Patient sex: M
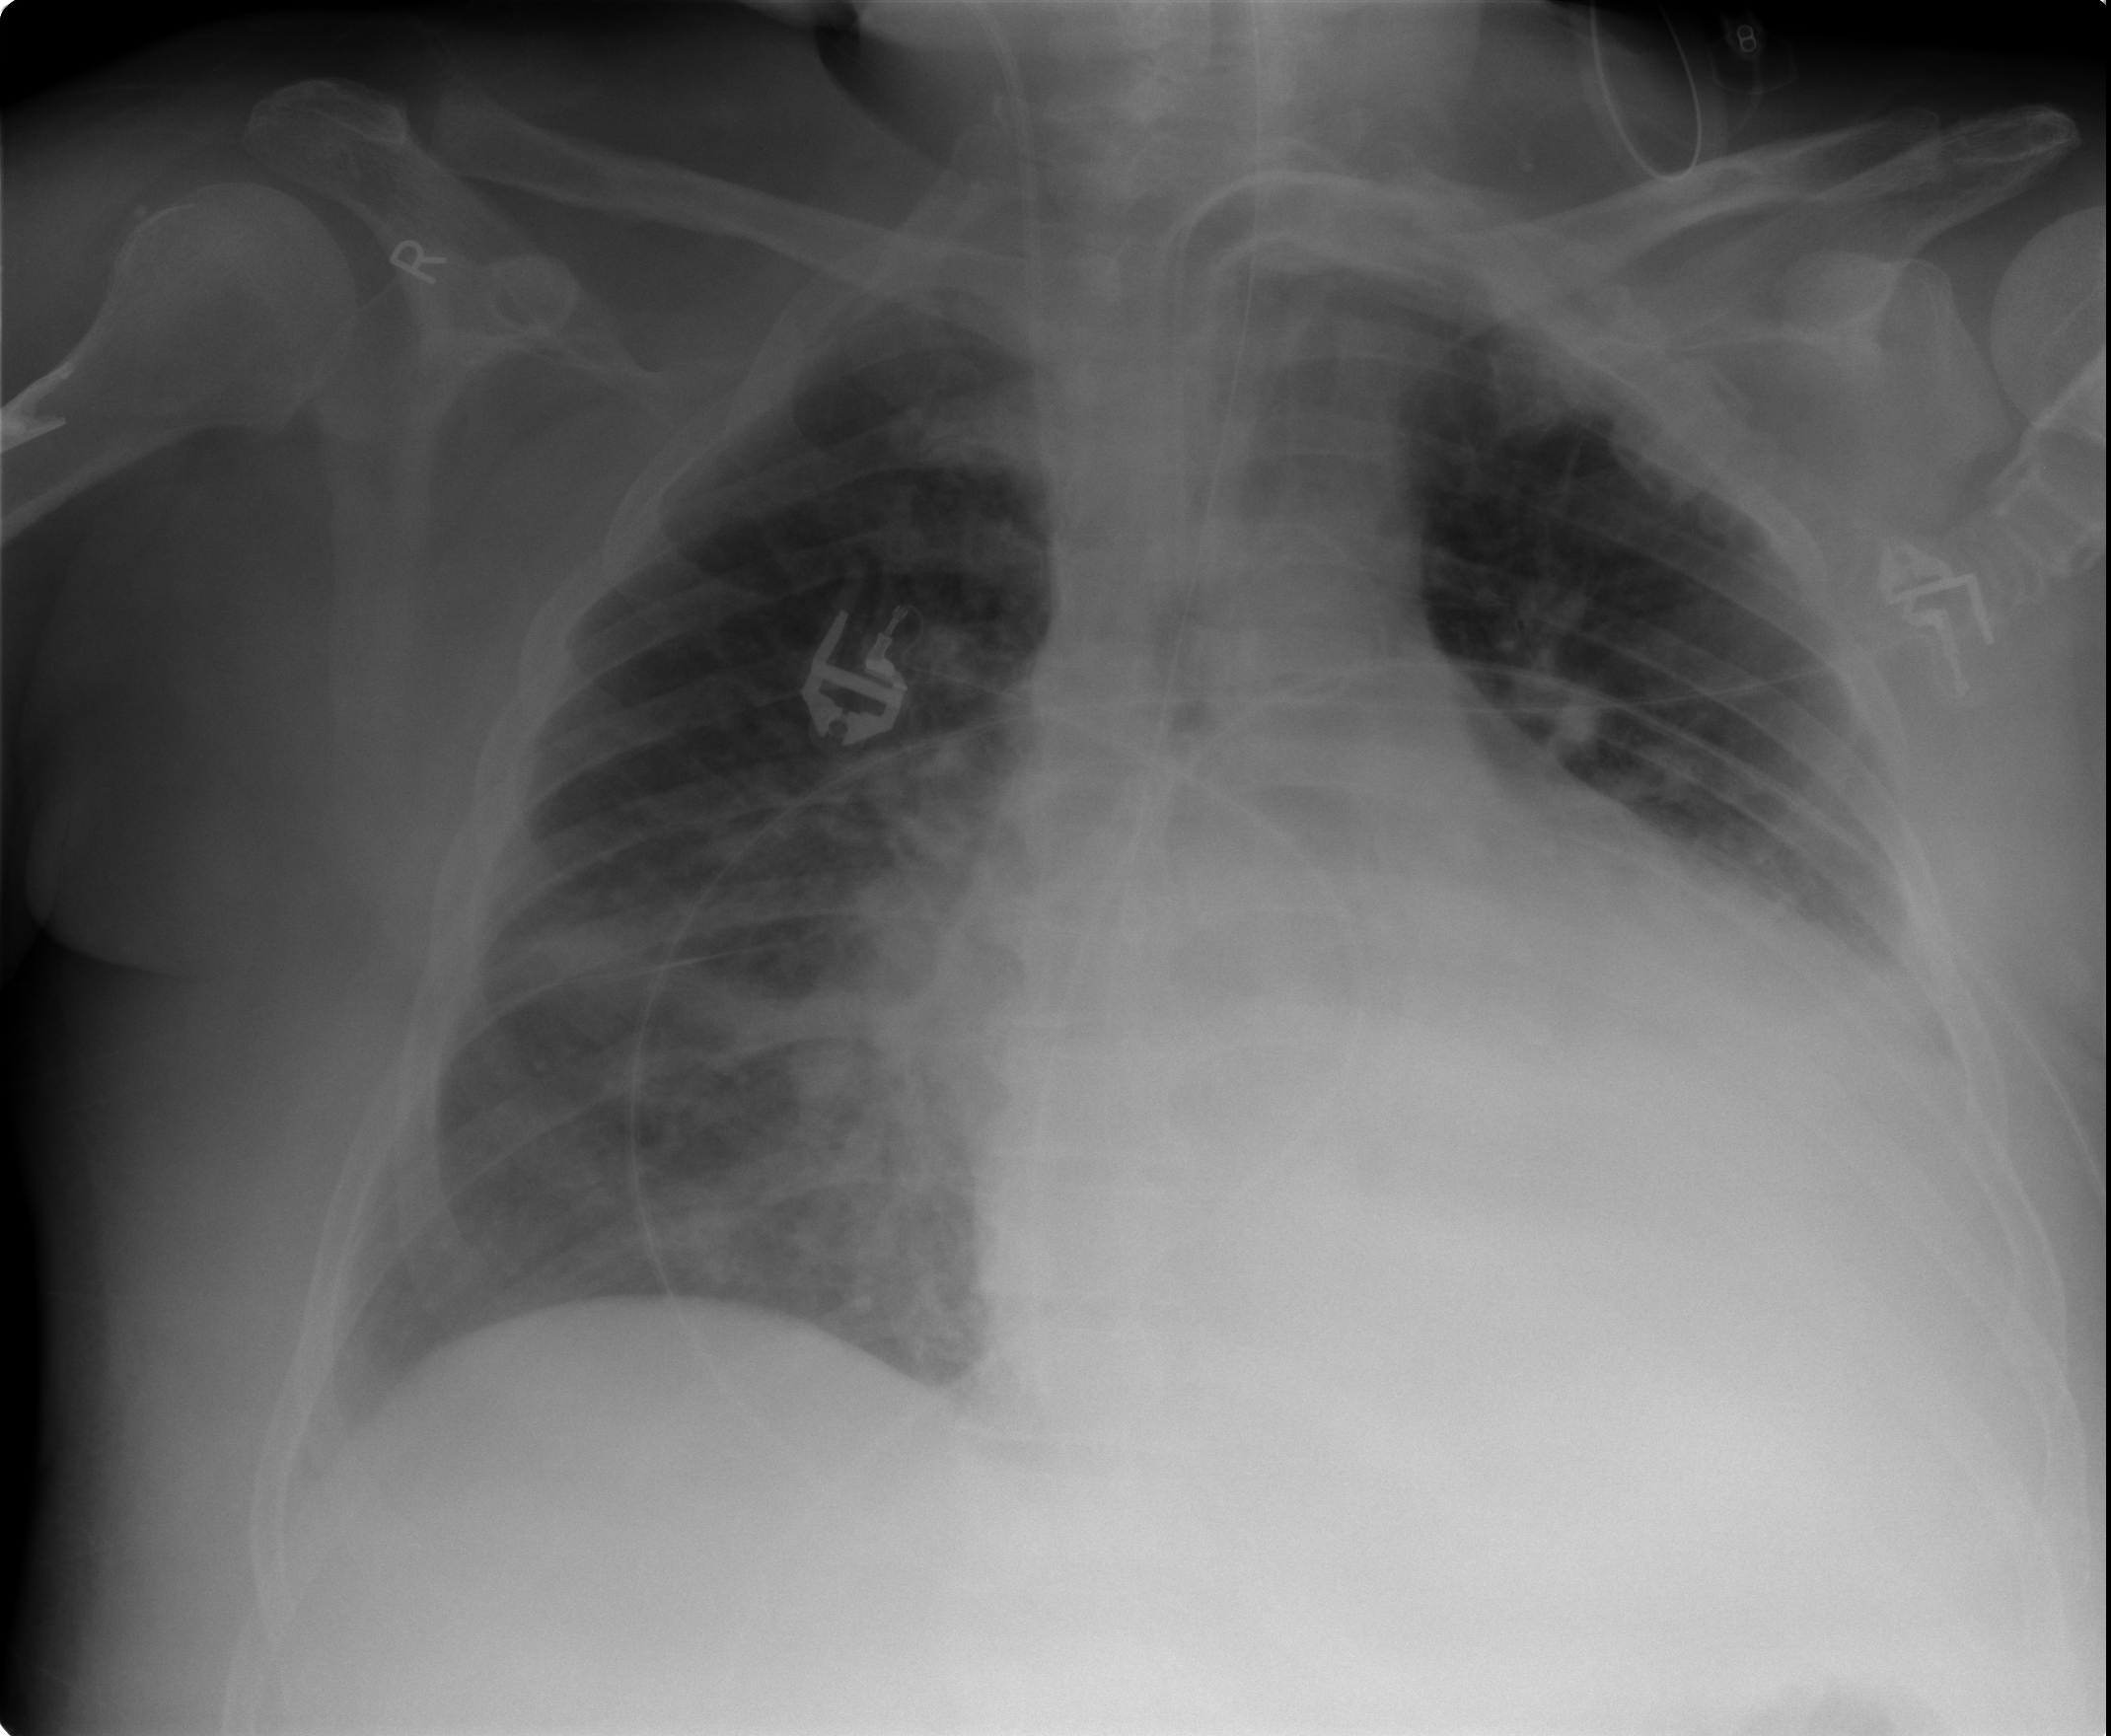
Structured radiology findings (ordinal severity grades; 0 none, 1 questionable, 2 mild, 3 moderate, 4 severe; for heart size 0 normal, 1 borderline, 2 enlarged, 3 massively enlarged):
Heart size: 3
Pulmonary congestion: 1
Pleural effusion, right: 0
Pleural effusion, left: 3
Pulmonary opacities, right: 2
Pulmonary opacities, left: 0
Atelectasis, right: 1
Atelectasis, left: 2